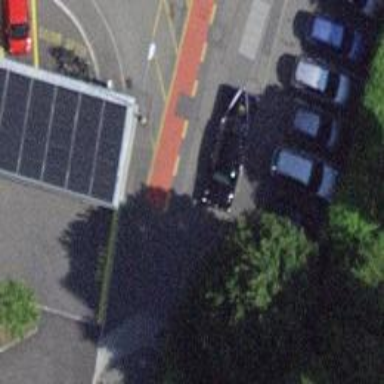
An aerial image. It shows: Swing gate barrier.